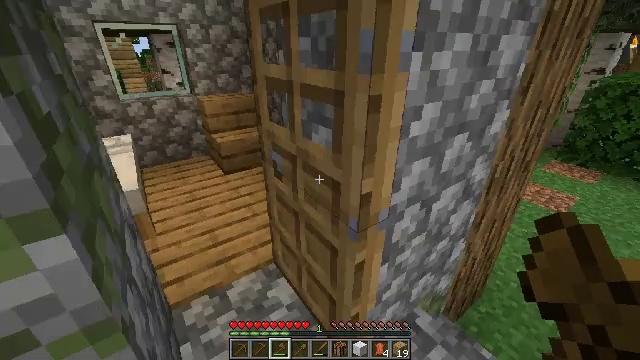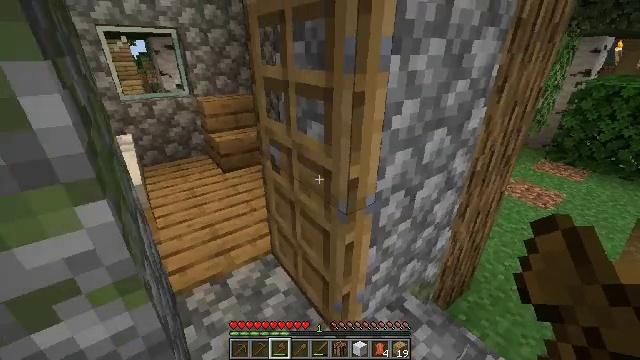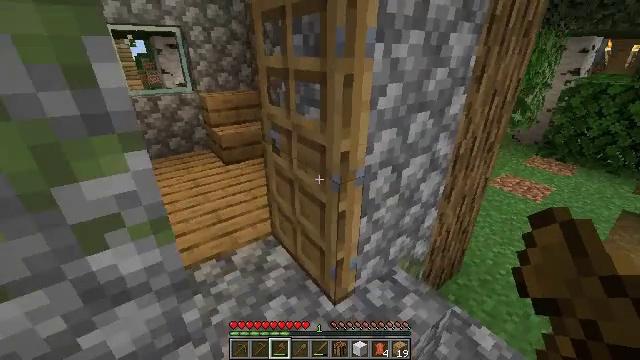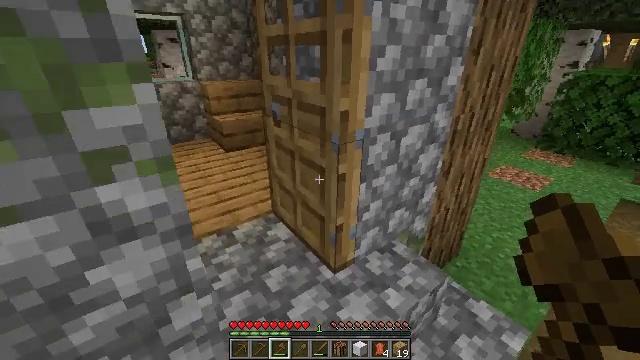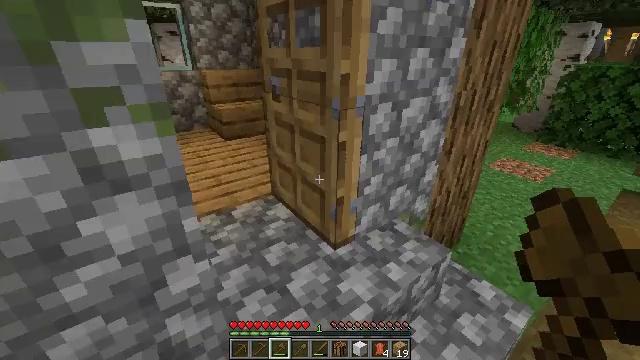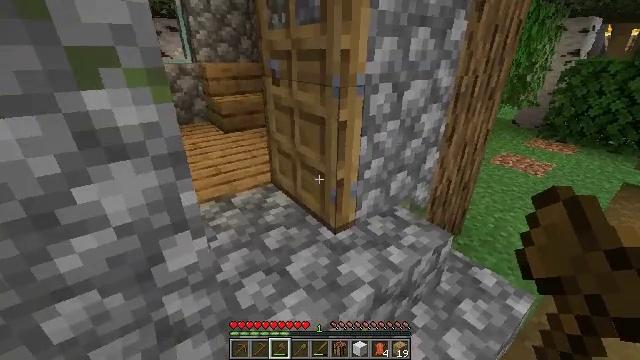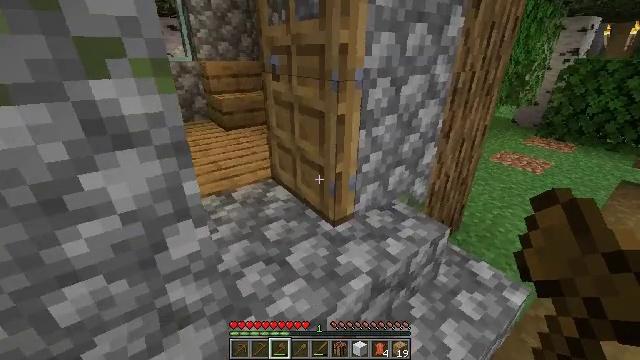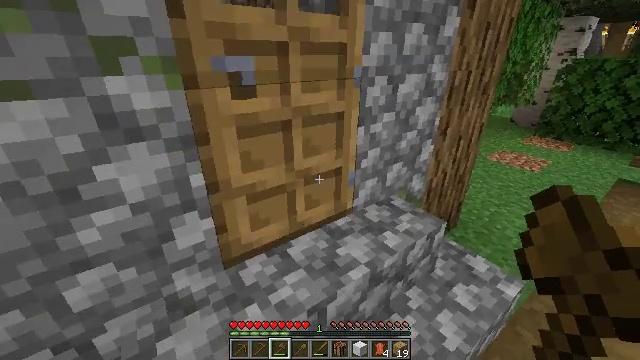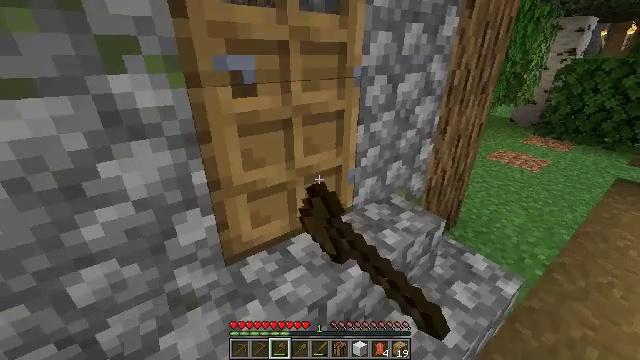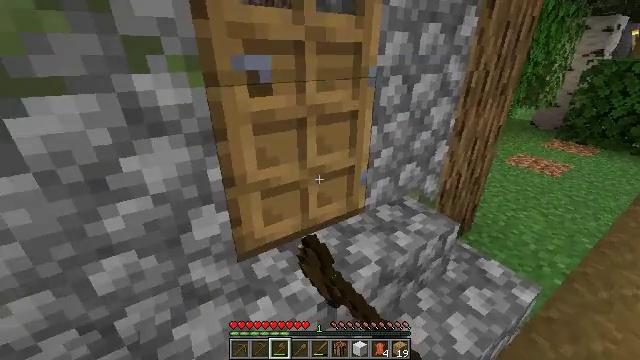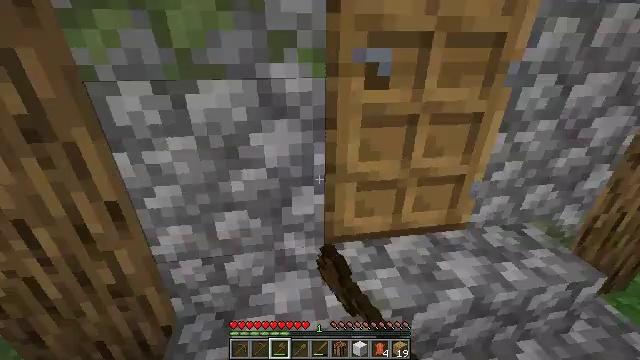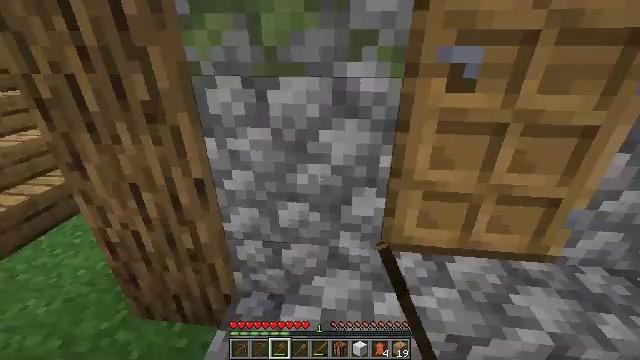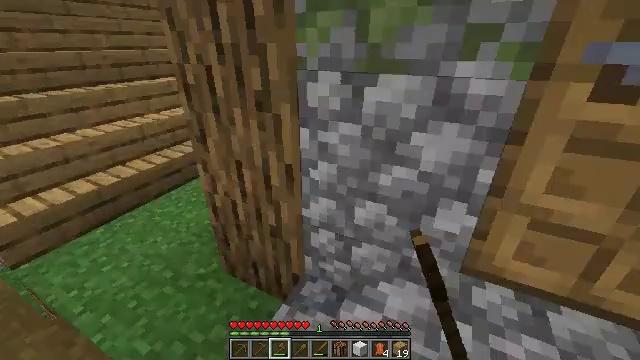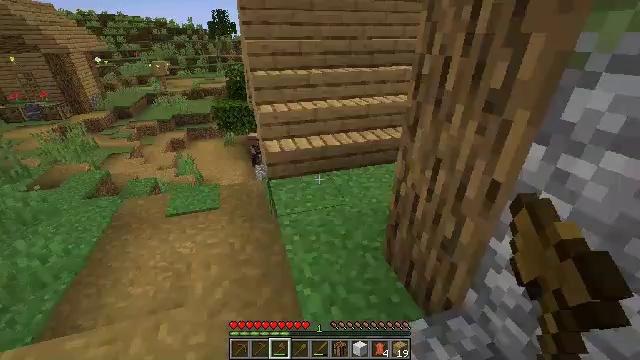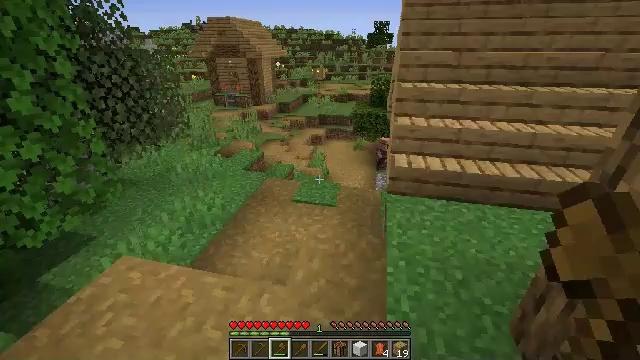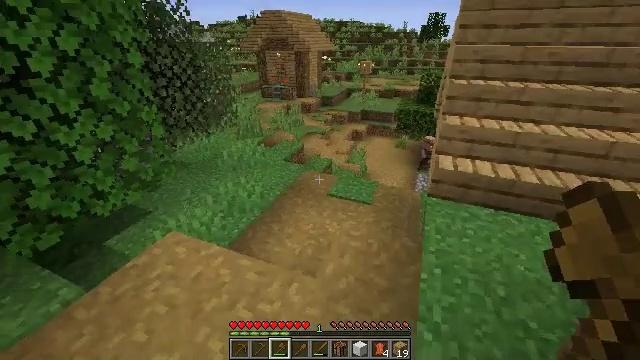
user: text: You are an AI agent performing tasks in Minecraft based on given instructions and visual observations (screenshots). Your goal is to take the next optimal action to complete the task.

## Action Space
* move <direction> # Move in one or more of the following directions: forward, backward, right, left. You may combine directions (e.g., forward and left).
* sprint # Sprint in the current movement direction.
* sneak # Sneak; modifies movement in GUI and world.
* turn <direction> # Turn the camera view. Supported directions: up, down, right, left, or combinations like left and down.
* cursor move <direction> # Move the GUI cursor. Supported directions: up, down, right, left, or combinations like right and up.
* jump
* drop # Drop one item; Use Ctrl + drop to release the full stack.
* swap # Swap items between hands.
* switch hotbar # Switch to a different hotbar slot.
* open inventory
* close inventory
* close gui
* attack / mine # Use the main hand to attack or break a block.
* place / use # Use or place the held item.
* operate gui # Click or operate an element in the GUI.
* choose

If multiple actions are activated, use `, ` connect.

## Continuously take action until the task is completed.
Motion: motion action
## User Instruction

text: Gather hay blocks from the farm.
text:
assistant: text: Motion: move back
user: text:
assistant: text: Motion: no_op
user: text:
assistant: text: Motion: no_op
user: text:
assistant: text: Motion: no_op
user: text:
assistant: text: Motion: no_op
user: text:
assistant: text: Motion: no_op
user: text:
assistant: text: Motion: use / place
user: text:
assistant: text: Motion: use / place
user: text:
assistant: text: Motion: turn left
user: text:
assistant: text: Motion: turn left and down
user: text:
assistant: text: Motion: turn left
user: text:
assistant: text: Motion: turn left
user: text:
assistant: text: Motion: turn left and down
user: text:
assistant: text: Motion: move forward, turn left and up
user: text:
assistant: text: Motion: move forward, turn left and down
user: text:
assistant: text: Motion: move forward
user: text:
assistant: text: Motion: move forward and move left
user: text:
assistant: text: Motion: move forward and move left
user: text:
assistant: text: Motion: move forward and move left
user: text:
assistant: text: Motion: move forward and move left, turn right
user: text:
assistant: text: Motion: move forward and move left, turn right
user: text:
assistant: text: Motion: move forward and move left, turn right
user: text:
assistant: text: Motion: move forward and move left, turn right and up
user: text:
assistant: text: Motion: move forward and move left
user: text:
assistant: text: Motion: move forward and move left
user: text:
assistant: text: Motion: move forward and move left
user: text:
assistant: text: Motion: move forward and move left
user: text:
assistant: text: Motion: move forward and move left
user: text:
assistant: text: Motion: move forward and move left
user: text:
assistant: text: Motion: move forward and move left, turn right